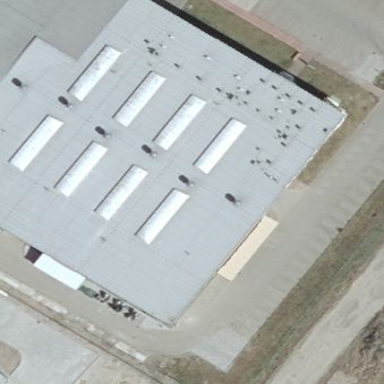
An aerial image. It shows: Industrial building.